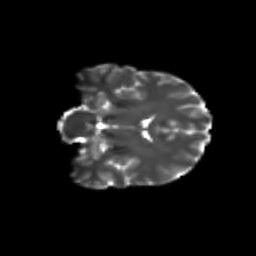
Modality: T2w
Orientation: coronal
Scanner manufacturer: siemens
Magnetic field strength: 3 T
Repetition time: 9.2 s
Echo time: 0.084 s